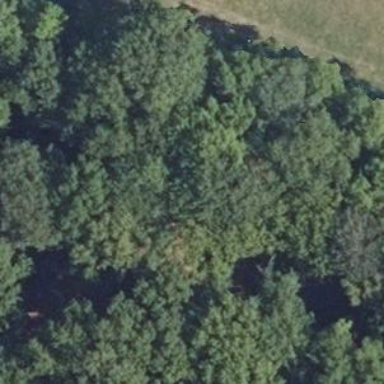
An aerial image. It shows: Hunting stand.